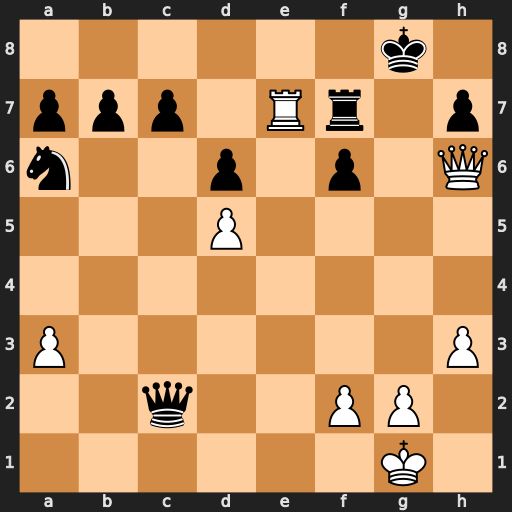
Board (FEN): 6k1/ppp1Rr1p/n2p1p1Q/3P4/8/P6P/2q2PP1/6K1
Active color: w
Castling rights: -
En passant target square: -
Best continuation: Re8+ Rf8 Qxf8#